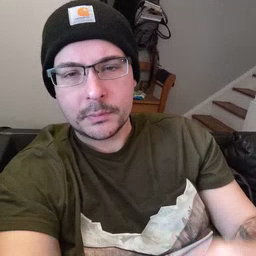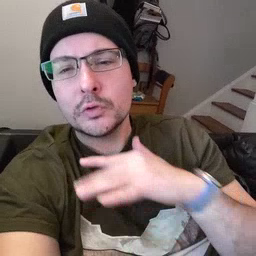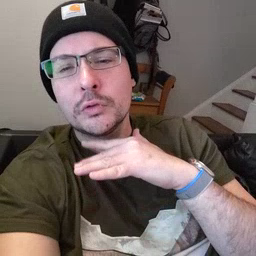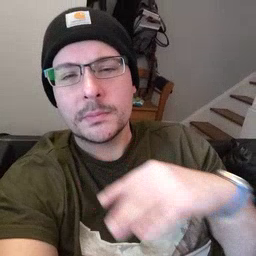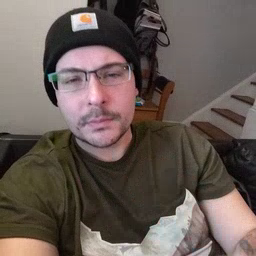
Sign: dirty